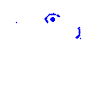
Particle: electron